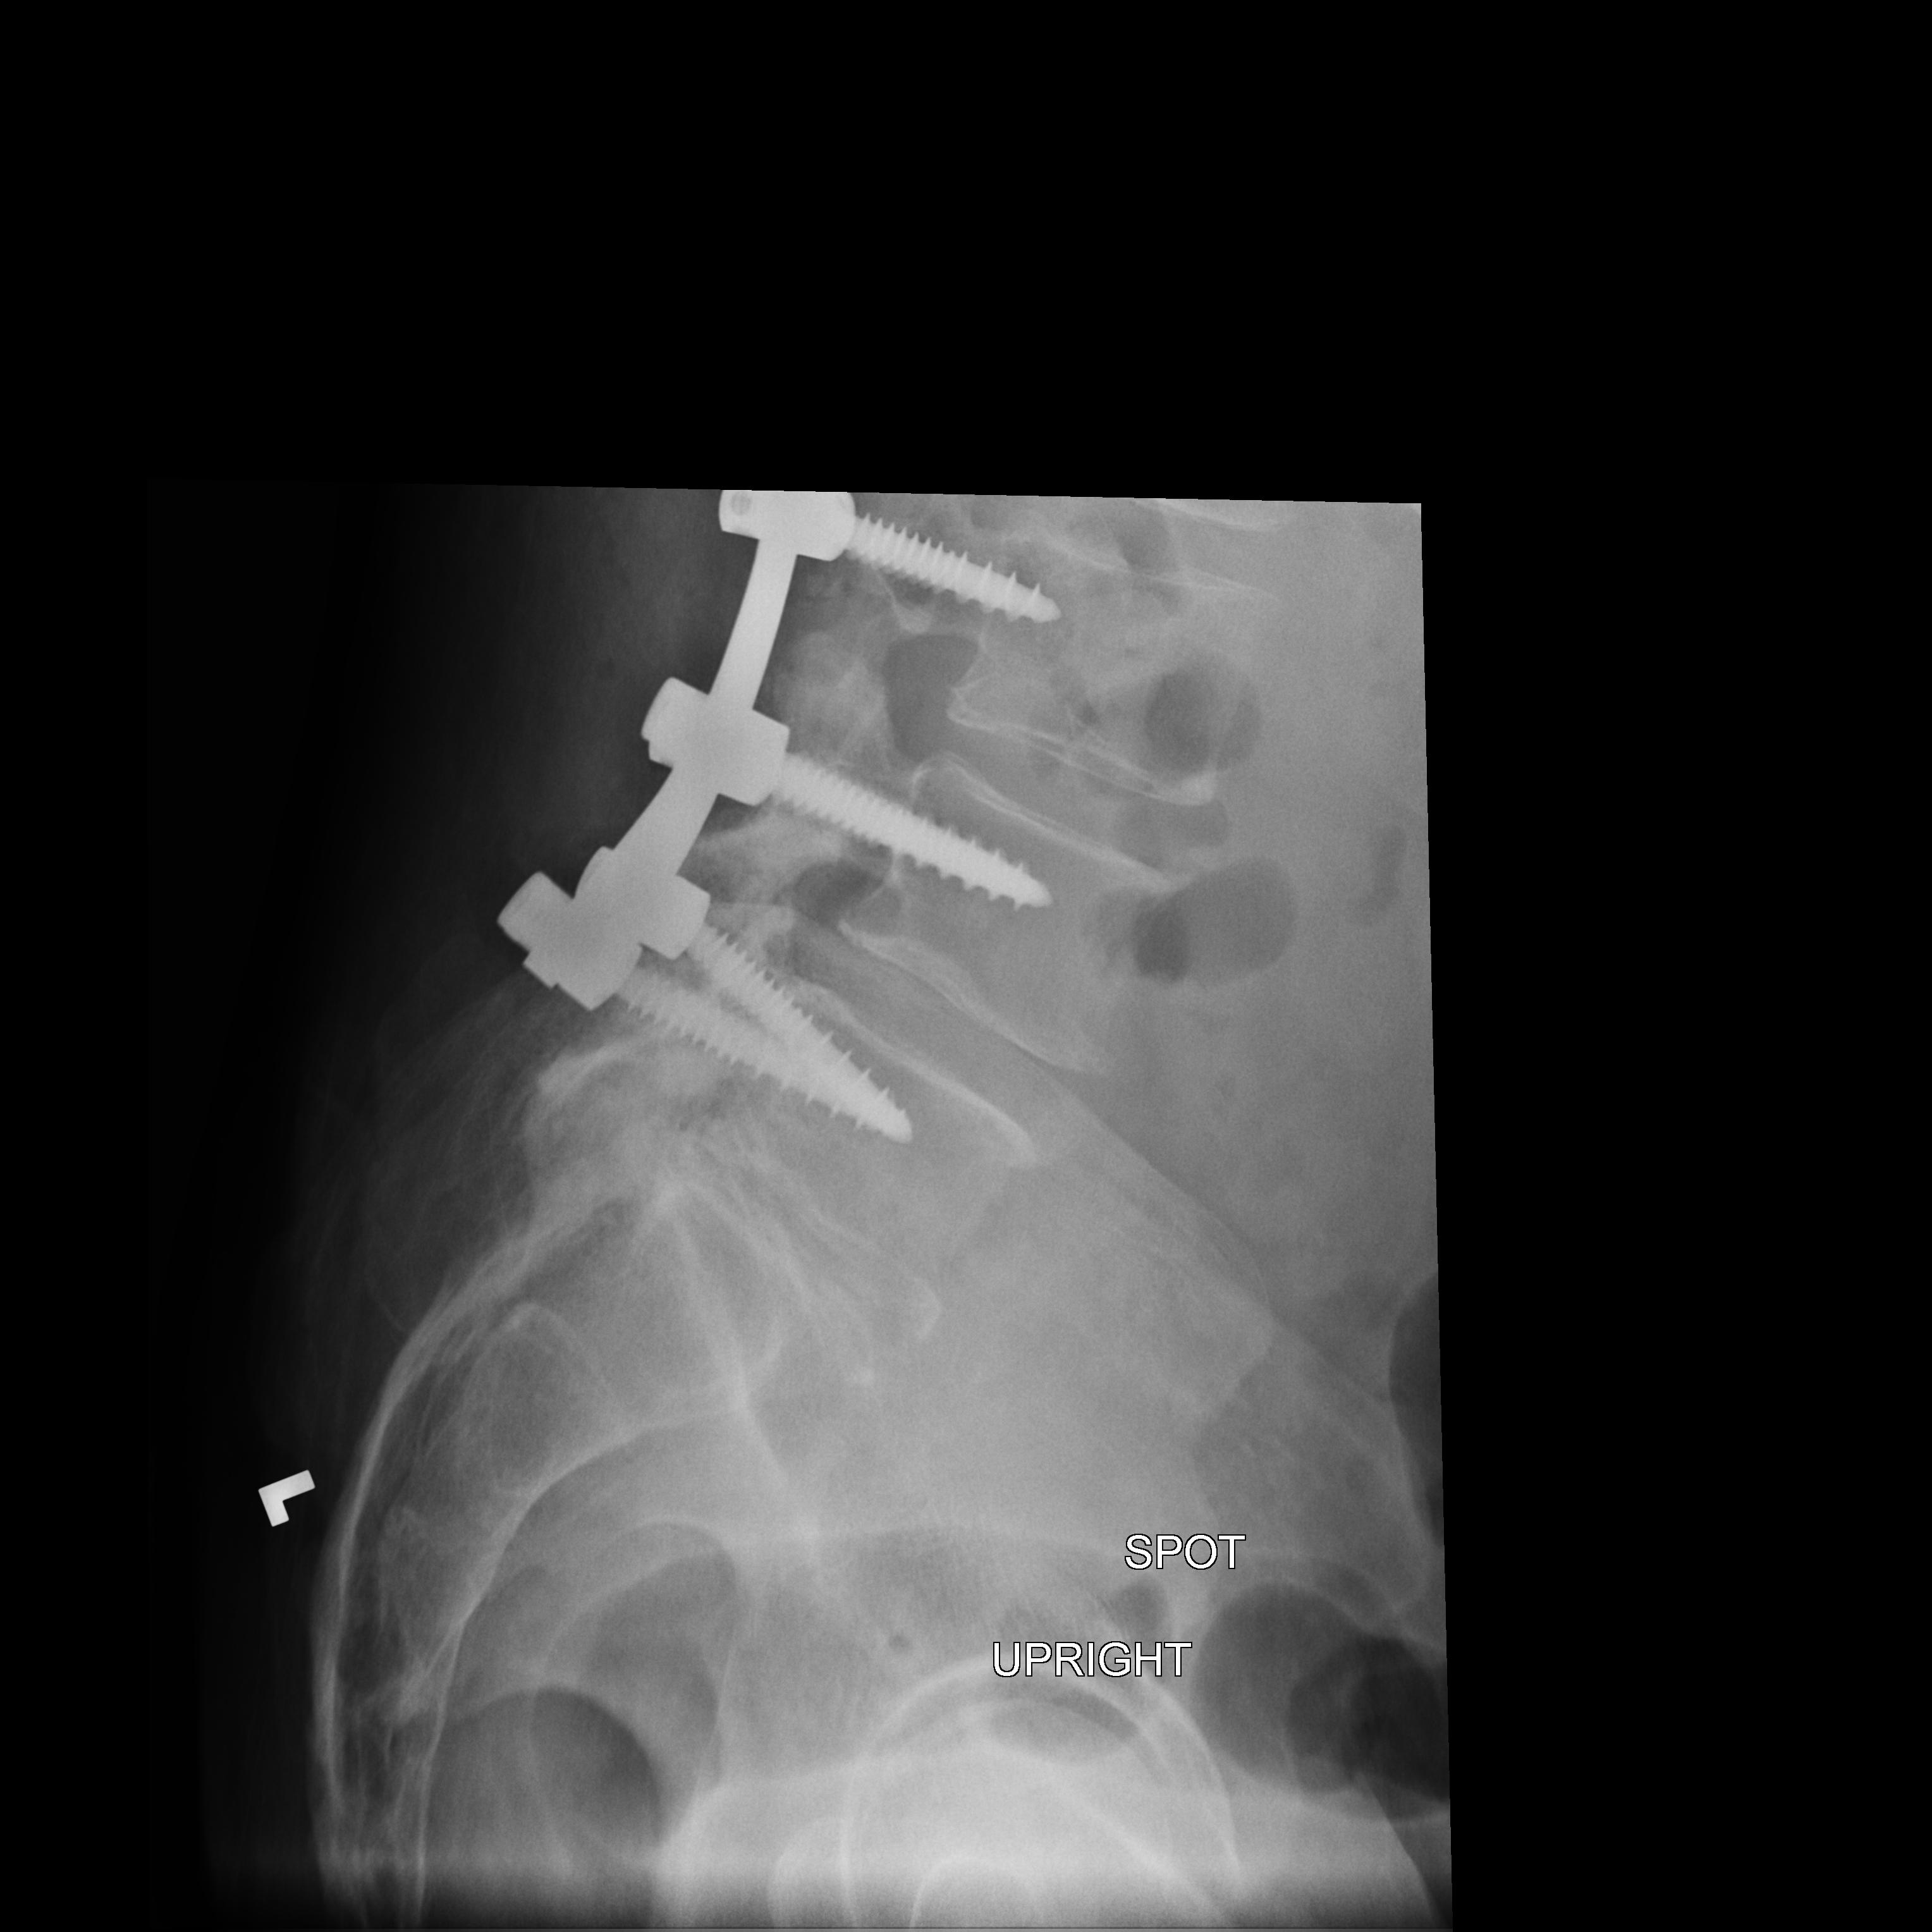
View: L5 S1
Implant manufacturer: medtronic solera